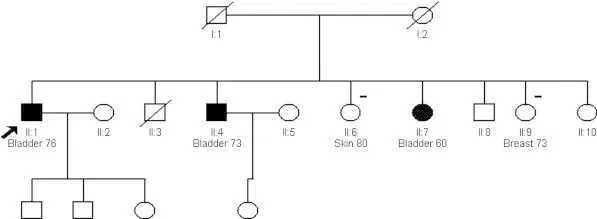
Four generation pedigree of family B. Bladder cancer shown as shaded. - indicates other cancer.
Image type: pathology (masson_trichrome)